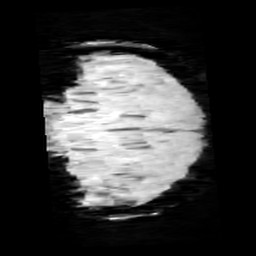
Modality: minIP
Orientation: coronal
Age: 10
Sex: male
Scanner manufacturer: siemens
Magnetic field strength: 3 T
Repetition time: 0.027 s
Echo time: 0.02 s